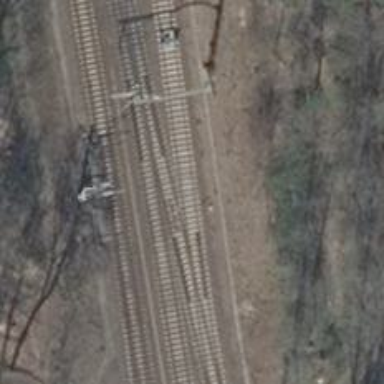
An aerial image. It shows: Contact line indicates electrification.